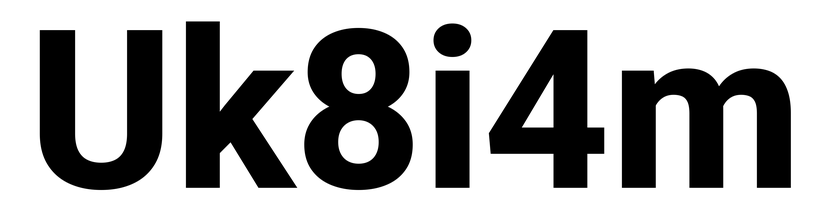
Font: Roboto_ExtraBold